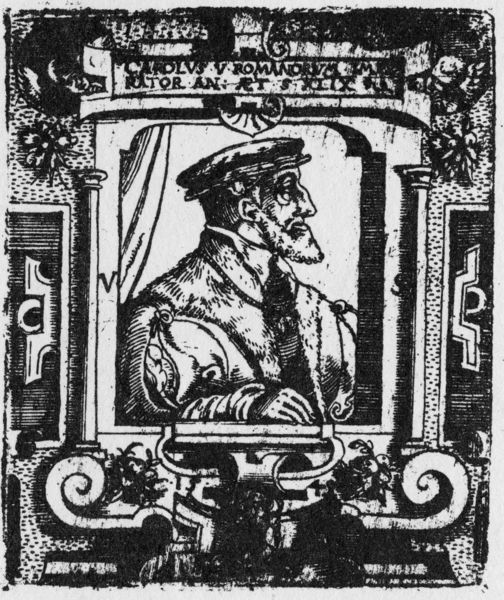
Titel: Bildnis von Karl V, Kaiser des heiligen römischen Reiches
Künstler: Virgil Solis
Institution: (Seriendruck)
Schlagwörter: hand, haut, mann, weiß, äste, blumen, fenster, grau, hut, mund, nase, ohr, profil, schmuck, schwarz, skizze, säule, säulen, ornament, bart, kappe, mütze, architektur, arm, augen, falten, hermelin, kleidung, kragen, pelz, rahmen, vollbart, ärmel, bild, bildnis, herr, portrait, porträt, vorhang, strauch, zweige, brüstung, mantel, reich, stoff, kinn, knopf, renaissance, fell, schrift, rahmung, alter mann, kette, grafik, graphik, weis, rand, kaiser, gardine, kartusche, ernst, inschrift, datum, seitenansicht, verzierung, ramen, kinnbart, name, tusche, eckig, rechteck, umrahmung, druck, schnitt, schraffur, holzstich, radierung, stich, illustration, schwarzweiß, schwert, buchstaben, ketten, beschriftung, überschrift, adeliger, brokat, spitzbart, tracht, römer, wappen, barett, voluten, rosette, besatz, volute, männerportrait, karl, schnecke, carl, kupferstich, einfassung, spirale, rosetten, legende, schlitz, andenken, latein, rocaille, han, reformation, pelzbesatz, sänfte, reformator, karl v., carolus, rollwerk, beschlagwerk, s, v, guttenberg, graphische muster, edle kleidung